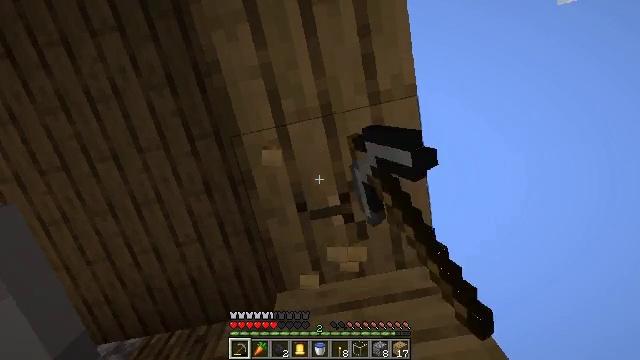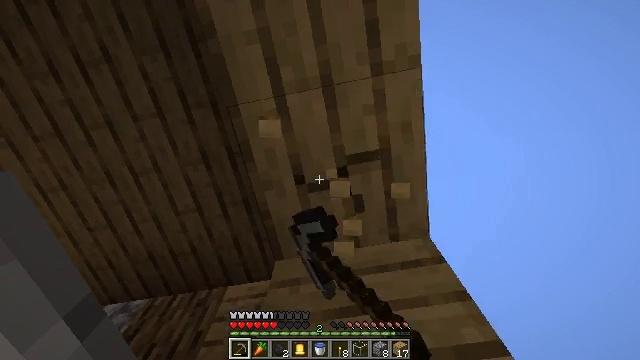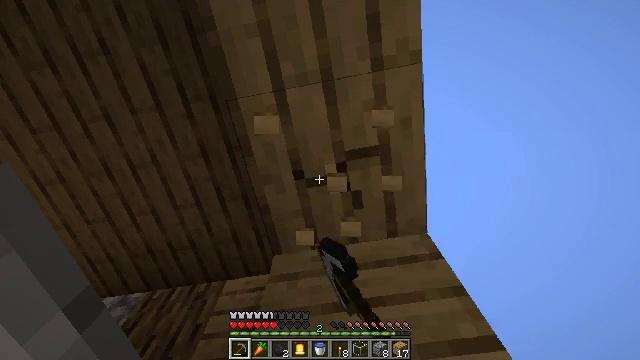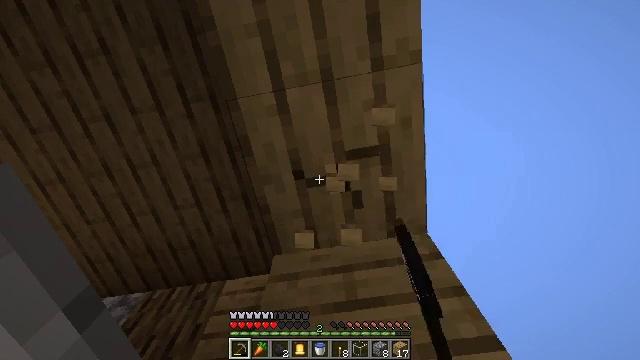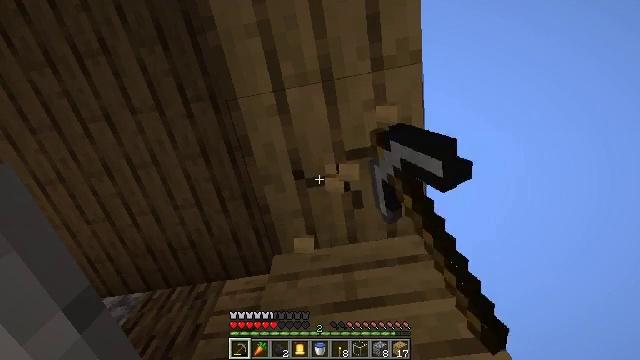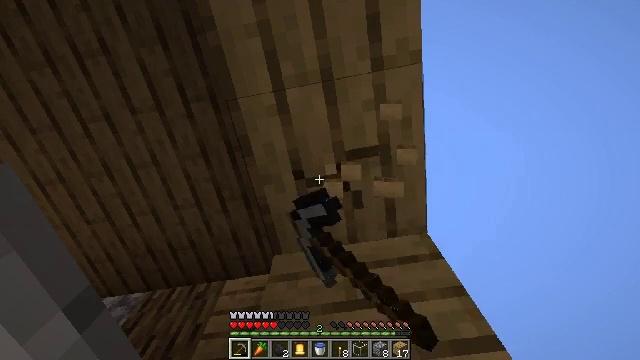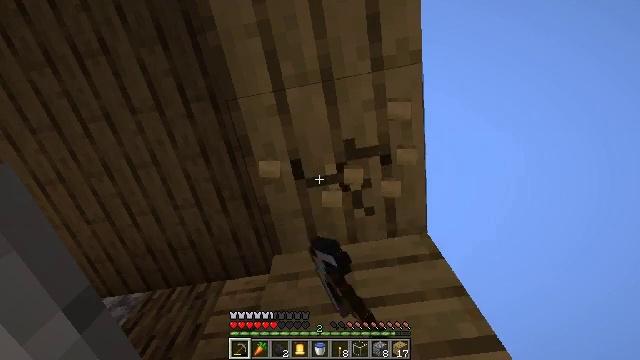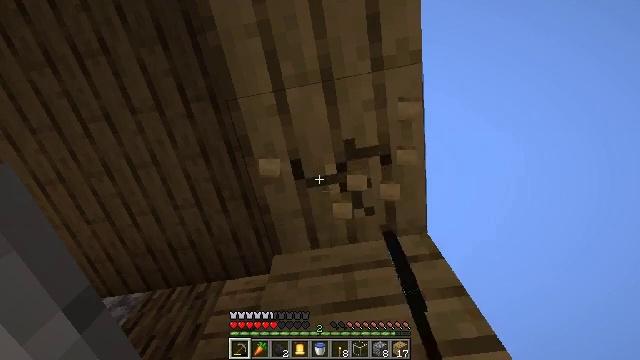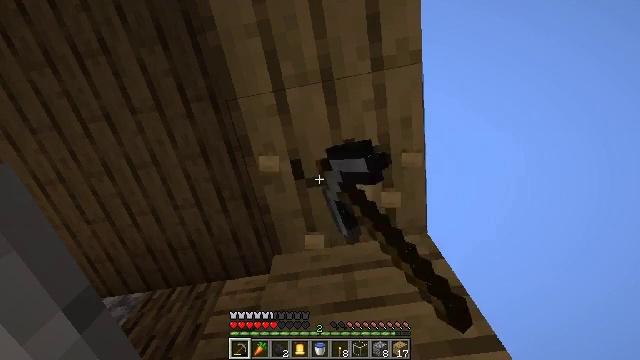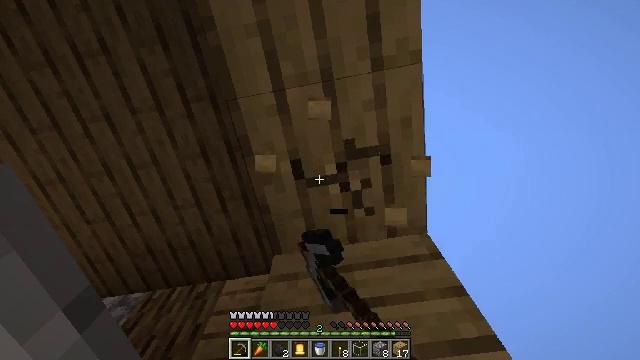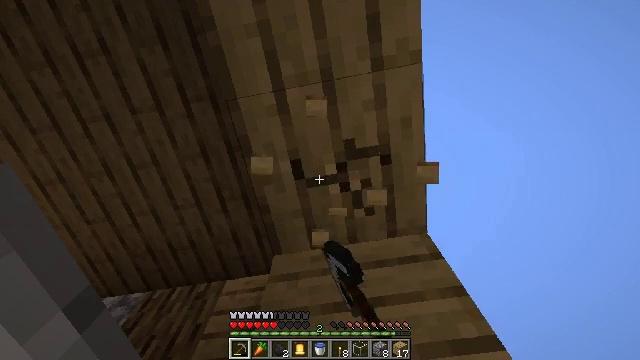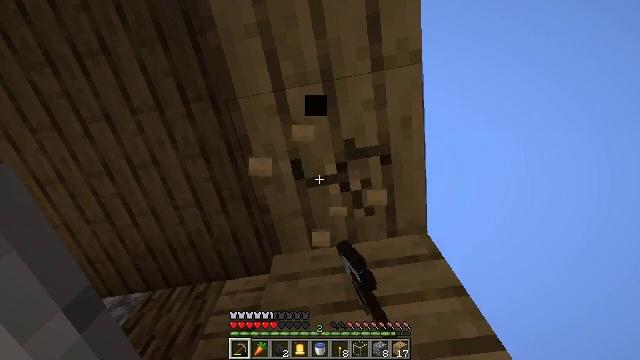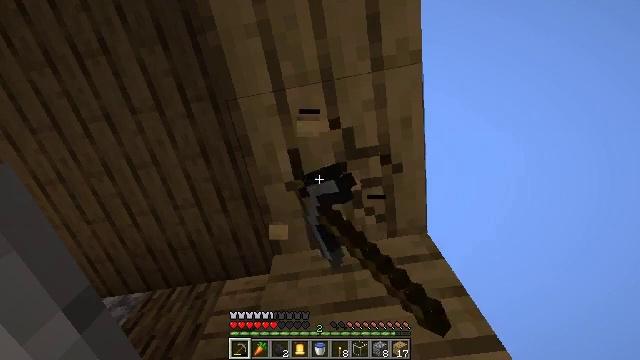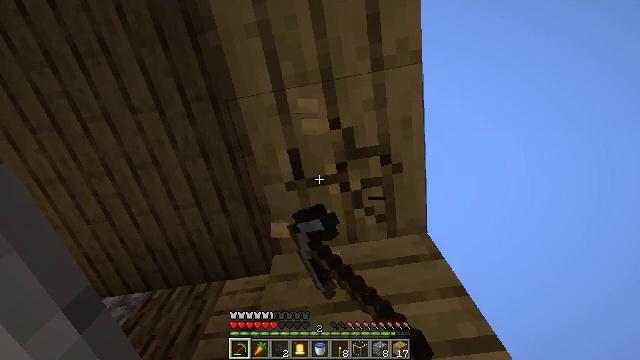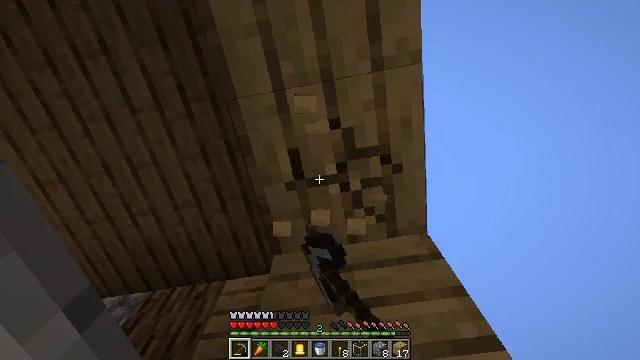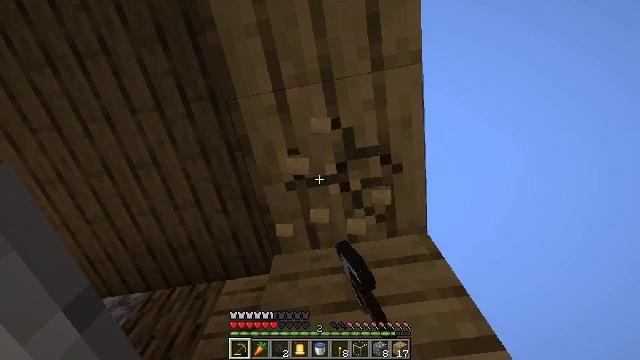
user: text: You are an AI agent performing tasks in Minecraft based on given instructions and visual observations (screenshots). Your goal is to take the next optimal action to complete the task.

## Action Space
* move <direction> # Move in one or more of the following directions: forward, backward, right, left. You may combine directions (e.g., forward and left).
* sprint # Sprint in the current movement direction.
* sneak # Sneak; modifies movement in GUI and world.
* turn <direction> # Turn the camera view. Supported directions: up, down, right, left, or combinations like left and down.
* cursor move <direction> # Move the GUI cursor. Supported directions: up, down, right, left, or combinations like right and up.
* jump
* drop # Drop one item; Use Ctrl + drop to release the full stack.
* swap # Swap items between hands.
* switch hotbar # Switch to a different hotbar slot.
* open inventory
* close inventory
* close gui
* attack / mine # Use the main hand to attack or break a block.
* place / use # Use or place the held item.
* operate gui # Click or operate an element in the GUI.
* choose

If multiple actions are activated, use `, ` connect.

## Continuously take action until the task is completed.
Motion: motion action
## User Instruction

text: Collect the oak planks from the structure.
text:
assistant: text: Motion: turn right and down, attack / mine
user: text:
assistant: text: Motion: turn down, attack / mine
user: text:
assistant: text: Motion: attack / mine
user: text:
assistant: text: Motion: attack / mine
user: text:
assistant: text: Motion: attack / mine
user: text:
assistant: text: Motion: attack / mine
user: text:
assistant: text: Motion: attack / mine
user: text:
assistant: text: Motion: attack / mine
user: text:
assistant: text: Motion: attack / mine
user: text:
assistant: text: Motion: attack / mine
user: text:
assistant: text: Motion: attack / mine
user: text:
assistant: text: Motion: attack / mine
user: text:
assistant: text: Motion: attack / mine
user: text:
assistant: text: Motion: attack / mine
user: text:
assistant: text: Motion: attack / mine
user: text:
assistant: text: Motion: attack / mine
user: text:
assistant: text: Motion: attack / mine
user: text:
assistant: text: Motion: attack / mine
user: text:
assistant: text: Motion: attack / mine
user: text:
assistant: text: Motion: attack / mine
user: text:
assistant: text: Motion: attack / mine
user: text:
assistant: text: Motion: attack / mine
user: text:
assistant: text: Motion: attack / mine
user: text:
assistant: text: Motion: attack / mine
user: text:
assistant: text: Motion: attack / mine
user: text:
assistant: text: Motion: attack / mine
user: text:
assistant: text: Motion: attack / mine
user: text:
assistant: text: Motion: attack / mine
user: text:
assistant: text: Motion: attack / mine
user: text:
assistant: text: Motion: attack / mine